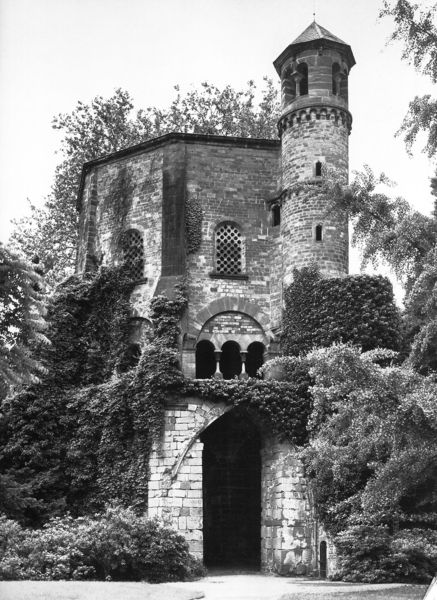
Titel: Ehemalige Benediktinerabtei, Mettlach
Standort: Mettlach (EU - D - Saarland)
Schlagwörter: baum, himmel, weiß, bäume, fenster, schwarz, säulen, tür, dach, gebäude, park, rasen, schloss, weg, alt, wand, stein, steine, natur, strauch, busch, gitter, pflanzen, wald, turm, garten, ranken, bogen, italien, giebel, mauer, tor, foto, fotografie, photographie, bögen, eingang, fugen, ruine, burg, türmchen, mauerwerk, bewachsen, efeu, triforium, rundbögen, romanik, stockwerke, verwachsen, bewuchs, wachturm, wehrturm, triforien